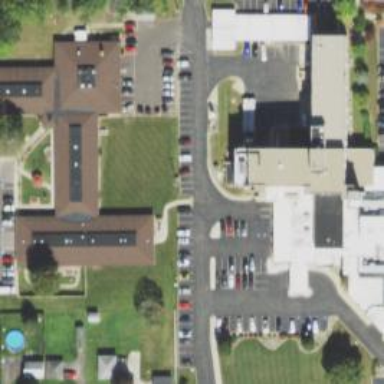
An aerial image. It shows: Hospital providing healthcare services.